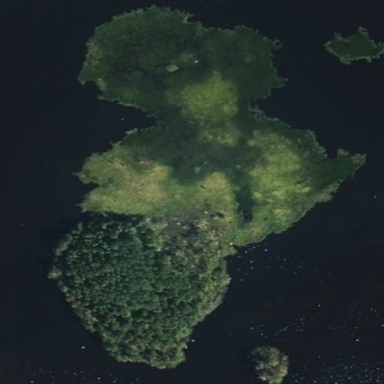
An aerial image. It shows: Islet.